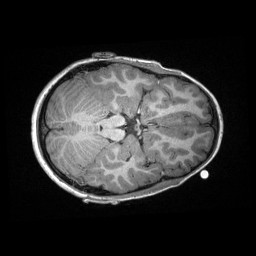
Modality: T1w
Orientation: axial
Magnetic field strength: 3 T